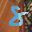
Label: 8